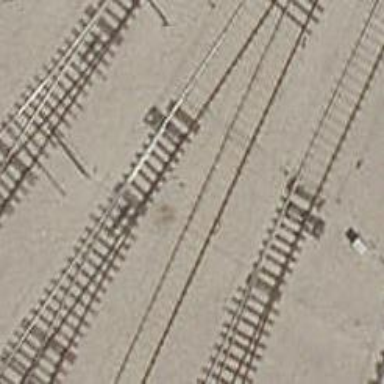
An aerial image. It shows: Railway switch.